Question: I'm trying to add form to my django view. The problem is, I cannot declare class. That is the problem:

'Addform.py':
'''
from django import forms
class AddSubjectForm(forms.Form):
def __init__(self):
pass
name = forms.CharField(max_length=200)
'''
'Views.py':
'''
from django.http import HttpResponse
from django.template import Context, loader
from AddSubject.AddForm import AddSubjectForm
def index(request):
template = loader.get_template('AddSubject/index.html')
if request.method == 'POST':
form = AddSubjectForm()
context = Context({
'form': form,
})
else:
form = AddSubjectForm()
context = Context({
'form': form,
})
return HttpResponse(template.render(context))
'''
And finally I recieve error:
'''
Environment:
Request Method: GET
Request URL: http://127.0.0.1:8000/AddSubject/
Django Version: 1.5.1
Python Version: 2.7.5
Installed Applications:
('django.contrib.auth',
'django.contrib.contenttypes',
'django.contrib.sessions',
'django.contrib.sites',
'django.contrib.messages',
'django.contrib.staticfiles',
'AddSubject')
Installed Middleware:
('django.middleware.common.CommonMiddleware',
'django.contrib.sessions.middleware.SessionMiddleware',
'django.middleware.csrf.CsrfViewMiddleware',
'django.contrib.auth.middleware.AuthenticationMiddleware',
'django.contrib.messages.middleware.MessageMiddleware')
Traceback:
File "C:\Python27\lib\site-packages\django\core\handlersase.py" in get_response
115. response = callback(request, *callback_args, **callback_kwargs)
File "blablabla\AddSubjectiews.py" in index
14. form = AddSubjectForm()
Exception Type: TypeError at /AddSubject/
Exception Value: 'module' object is not callable
'''
I was looking for solution in Google, but every response was about filenames. It does not work for me :/ Have you got any idea, why AddSubjectForm doesn't work?
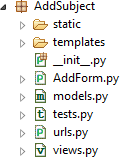
Answer: Your import statement is wrong as per my comment.
What you've written is
'''
from AddSubject.AddForm import AddSubjectForm
'''
change it to
'''
from AddFrom import AddSubjectForm
'''
What using 'from' does is traverse the ALL modules so that it can import from a relative module. But since 'AddSubject' isn't a package within 'AddSubject' it loads from a module instead and treats the package as a module.
A good read is found here: <URL>